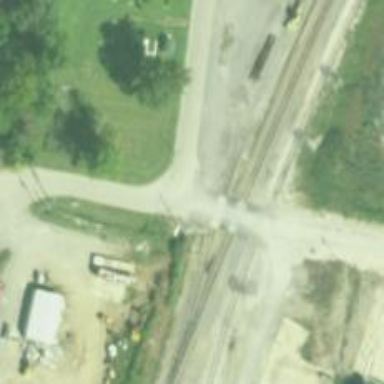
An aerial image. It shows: Level crossing along the railway.